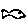
Label: fish